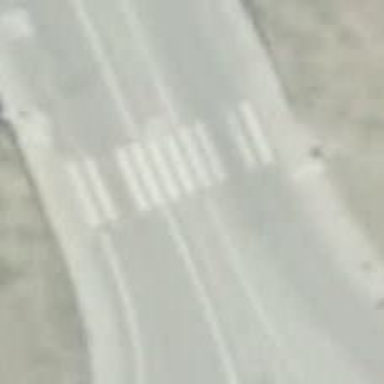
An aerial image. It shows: Uncontrolled zebra crossing on the road.